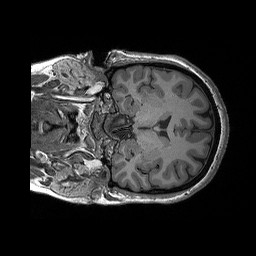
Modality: T1w
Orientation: coronal
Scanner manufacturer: siemens
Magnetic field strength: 3 T
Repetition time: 2.3 s
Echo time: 0.00298 s